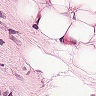
Metastatic tissue present: yes